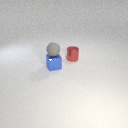
small blue metal cube below small gray rubber sphere